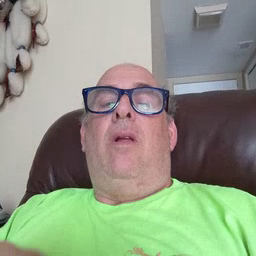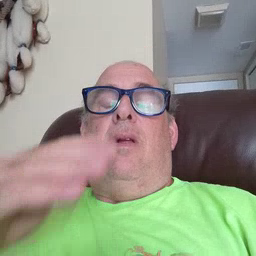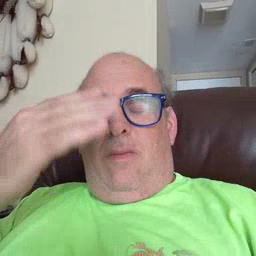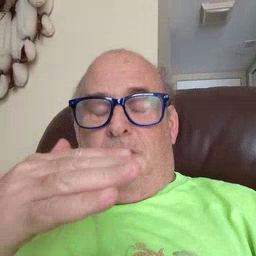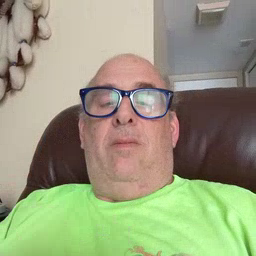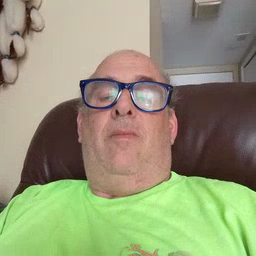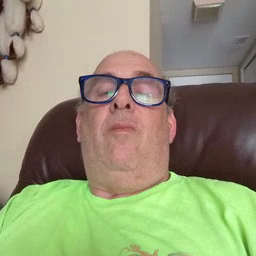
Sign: sleepy